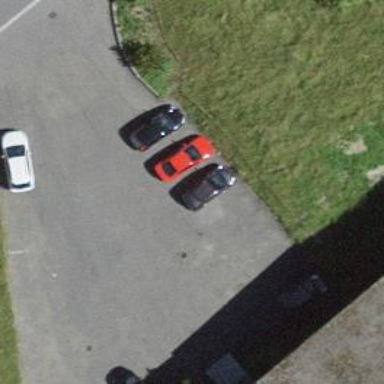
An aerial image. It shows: Road serving as parking aisle.